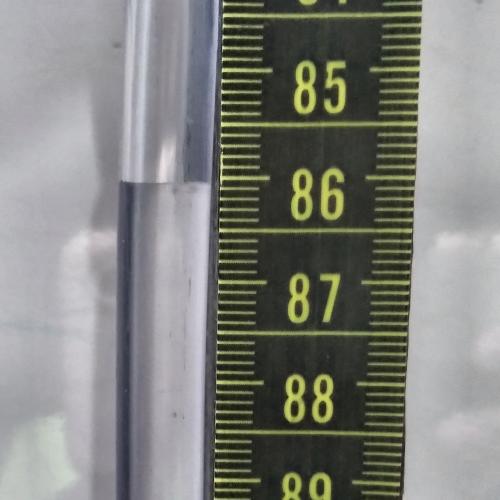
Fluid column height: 86.1 cm